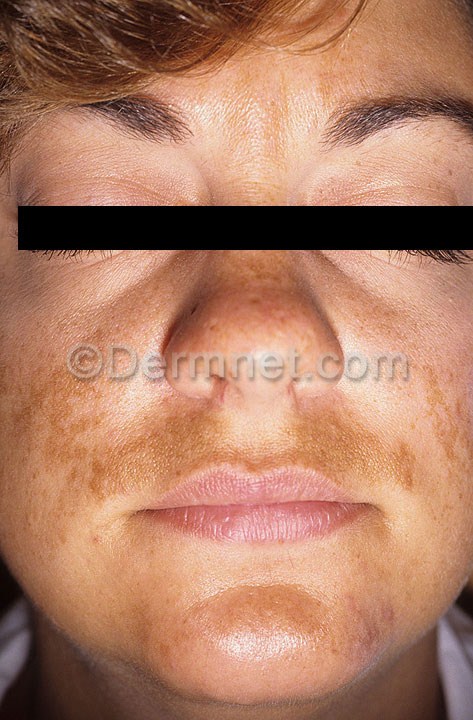
Disease: Light Diseases and Disorders of Pigmentation